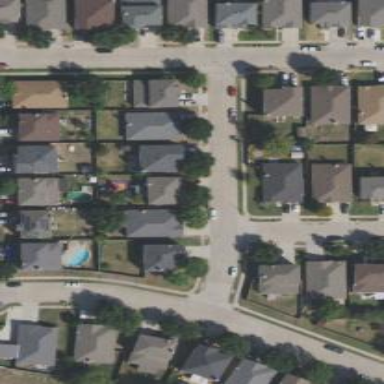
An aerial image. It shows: Single-family residential area.